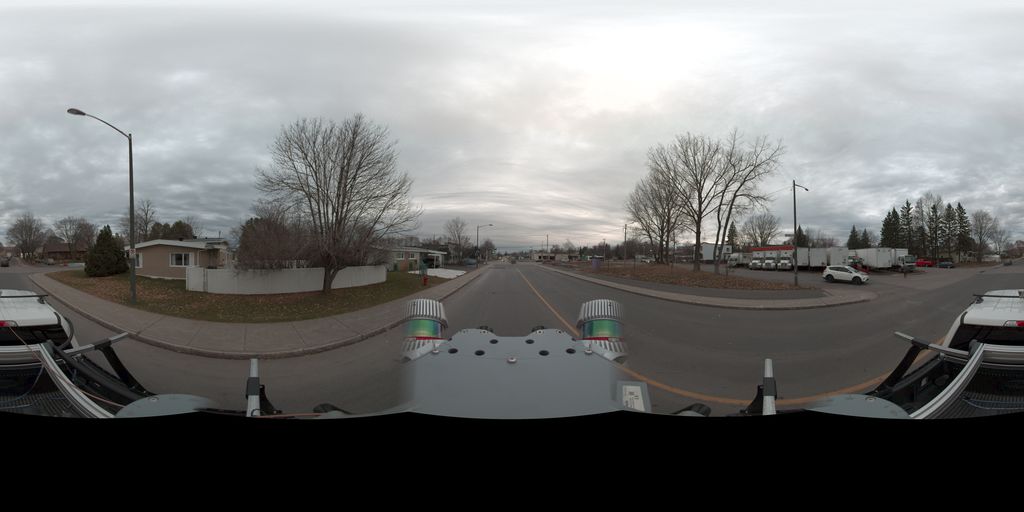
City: quebec_city